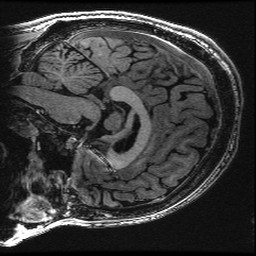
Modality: T1w
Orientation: sagittal
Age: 27
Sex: male
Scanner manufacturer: ge
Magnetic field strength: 3 T
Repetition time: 0.008848 s
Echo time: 0.003544 s